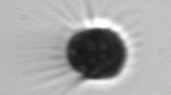
Label: Mesodinium